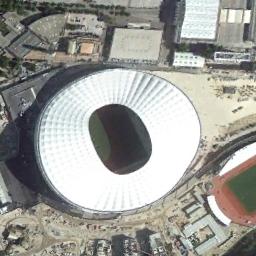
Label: stadium